Question: site: <URL>
This just started happening, it was running quick and smoothly before.
I've tried restarting the EC2 instance with no luck in speed.
Network load times on all PHP pages are 10+ seconds (up to over 2 minutes)
The PHP on that page is extremely simple

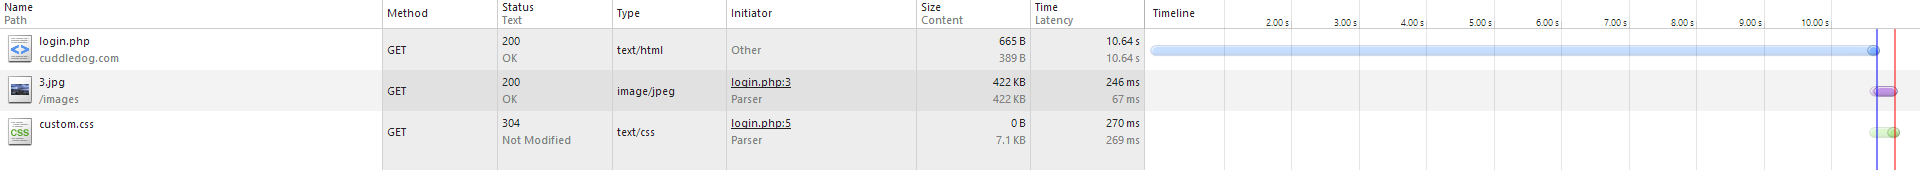
Answer: Found out through apache2 logs that my IP was being flooded with advertisement as a proxy.
Got a new IP and everything seems to be working fine now.
I'll add troubleshooting steps for those who encounter this same issue.
See if you can access your server internally
'''
# curl localhost:80
'''
If you're receiving a long response time or a timeout, then look at your apache logs.
Ubuntu default location: '# tail -f /var/log/apache2/error.log'
What I was seeing is thousands of lines of entries trying to use my web server as a proxy for ads. After some research online, this happens mostly when you use an IP that was used before for this purpose. Re requesting a new IP from your ISP (AWS in this instance) will get you back up and running.
If not then start troubleshooting external access '# curl domain.com' or '# curl x.x.x.x'